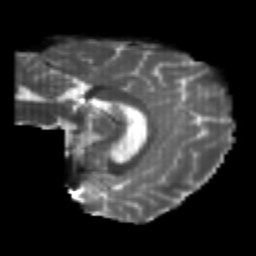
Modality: T2w
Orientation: sagittal
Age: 22
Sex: male
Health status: healthy
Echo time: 0.074 s